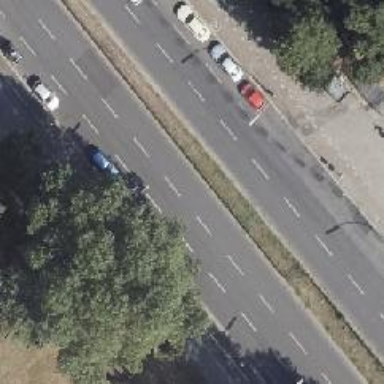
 along with parking lane on the right side."